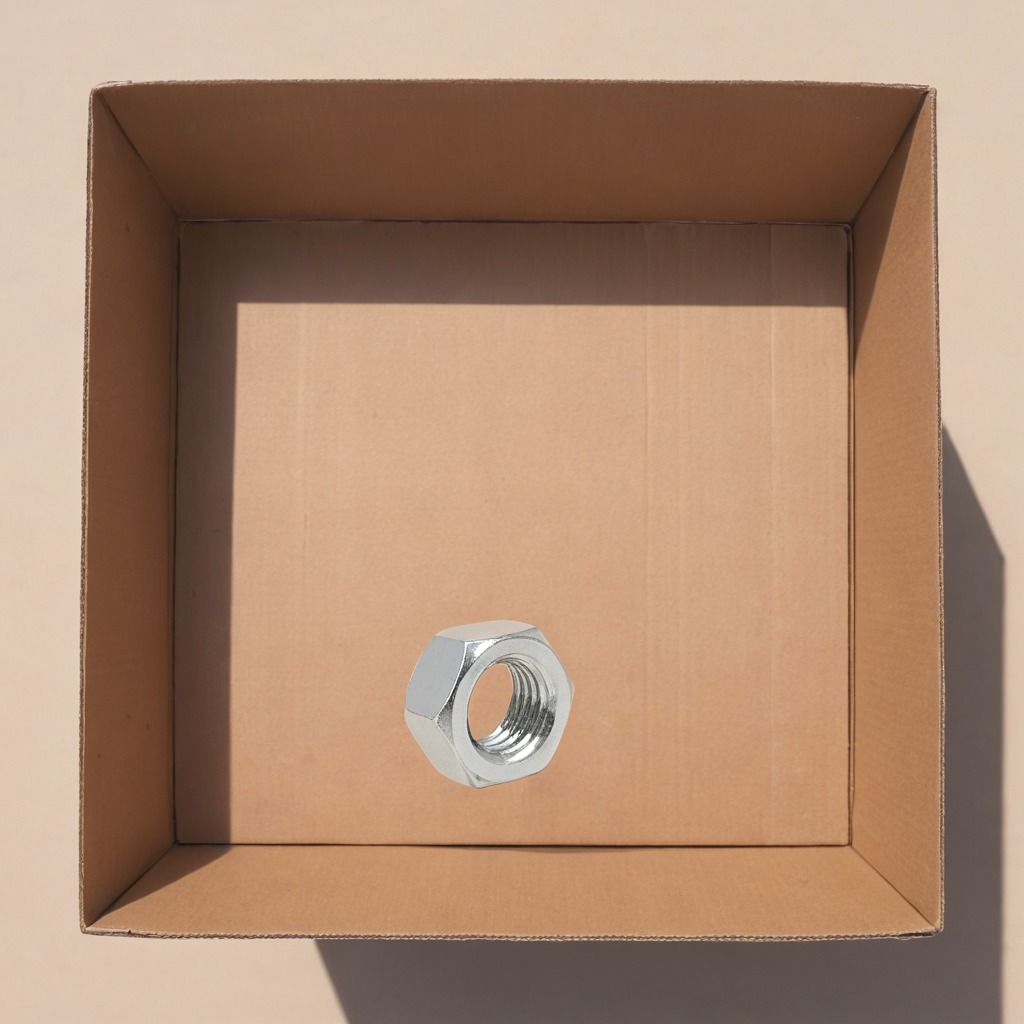
A metal nut is lying on the cardboard box surface.